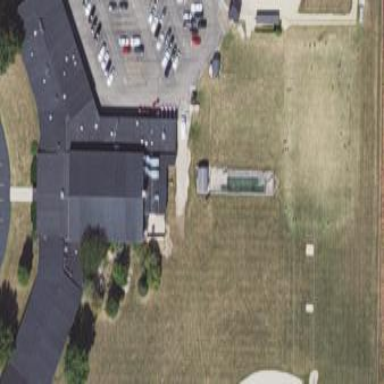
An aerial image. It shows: School building with school amenities.